Question: My Web API C# application has Entity Framework built in Code First Way.
I have a DbContext class like below:
'''
public class AppDbContext : DbContext
{
public AppDbContext()
: base("name=AppDbContext")
{
}
public DbSet<User> Users { get; set; }
public DbSet<Transaction> Transactions { get; set; }
public DbSet<MenuItem> MenuItems { get; set; }
public DbSet<Restaurant> Restaurants { get; set; }
public static AppDbContext Create()
{
return new AppDbContext();
}
}
'''
In a Controller I call DbContext as a variable.
'''
public class AppController : ApiController
{
private DbContext _context;
public AppController()
{
_context = new AppDbContext();
}
protected override void Dispose(bool disposing)
{
_context.Dispose();
}
[HttpPost]
public HttpResponseMessage Authorize(User user)
{
User currentUser = _context.Users......
'''
In last line from controller variable _context can't recognized it's property.

What to do to make it work?
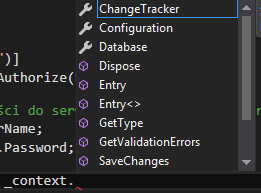
Answer: Change type of field from base 'DbContext' to 'AppDbContext'
'''
private AppDbContext _context;
'''
DbSet properties are declared in child class thus they cannot be visible through reference of base class type.